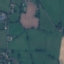
Label: Pasture